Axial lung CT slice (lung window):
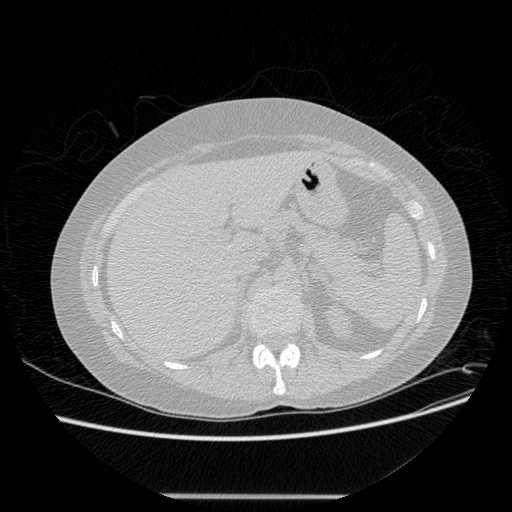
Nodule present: no